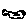
Label: fish